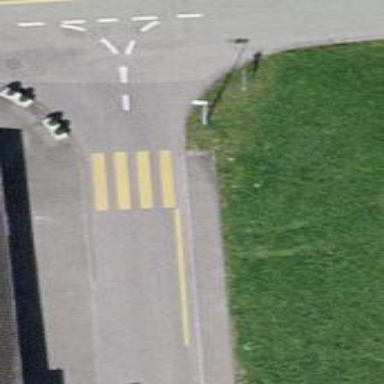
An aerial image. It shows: Zebra crossing on footway.